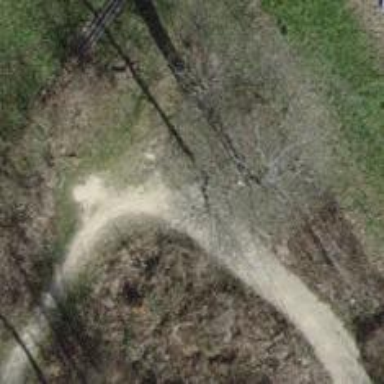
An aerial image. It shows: Path.